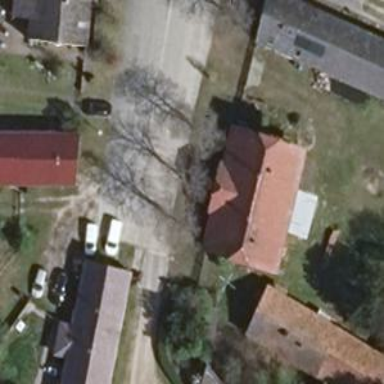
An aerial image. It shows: Residential road.